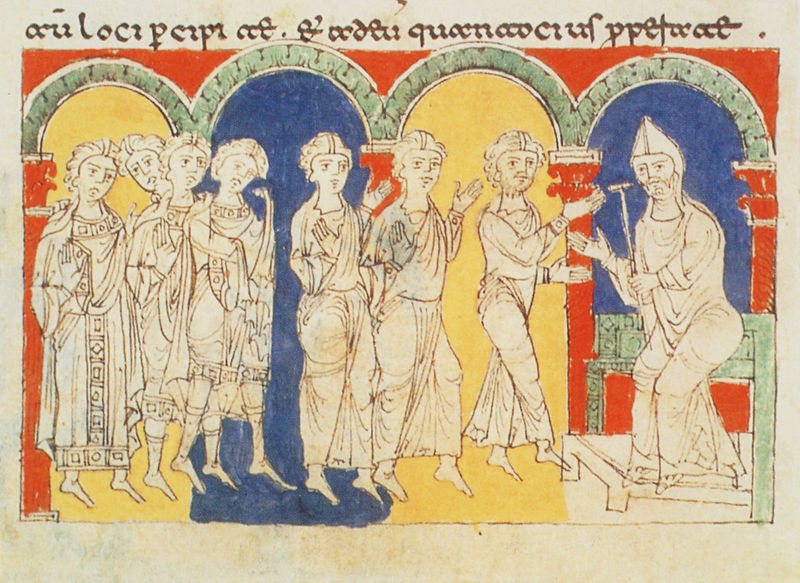
Titel: Chronicon Vulturnense
Institution: Vatikan, Biblioteca Apostolica Vaticana
Schlagwörter: blau, gelb, grün, menschen, männer, pfeiler, säulen, weiss, zeichnung, rot, menge, mantel, gewänder, farbig, schrift, umrisse, linien, figuren, rundbogen, könig, podest, stehende, gruppen, bögen, barfuß, geben, illustration, text, herrscher, beten, sitzfigur, kapitelle, rundbögen, priester, beeten, audienz, mitra, gabe, miniatur, latein, apostel, buchmalerei, kommen, standfiguren, übergeben, kitra